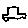
Label: car